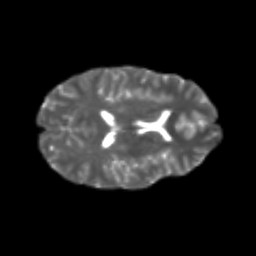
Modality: T2w
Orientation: axial
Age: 22
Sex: female
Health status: healthy
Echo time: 0.074 s